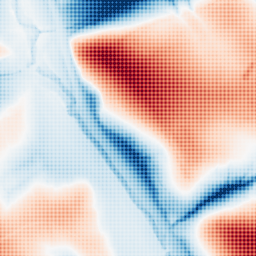
Category: classical
Decomposition family: gaussian_anisotropic
Decomposition parameters: sigma_x: 20
sigma_y: 50
Upsampling method: sinc_hamming
Upsampling parameters: scale: 8
kernel_size: 8
Upsampling scale: 8